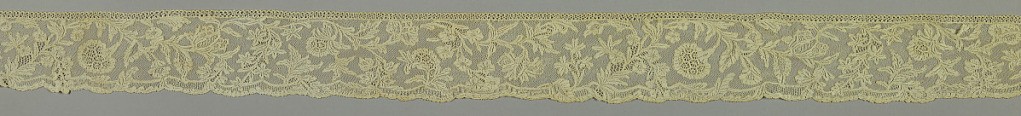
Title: Band
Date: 18th century
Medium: linen Technique: needle lace with ground of loop and twist with twist return
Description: Bands of Brussels-style lace worked with a design of leaf sprays, conventionalized carnations and pomegranates.